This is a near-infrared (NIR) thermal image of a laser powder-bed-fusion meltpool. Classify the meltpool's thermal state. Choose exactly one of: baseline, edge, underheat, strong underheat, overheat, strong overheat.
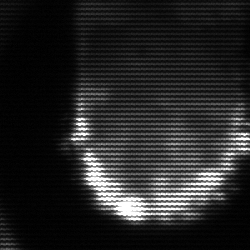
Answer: baseline